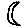
Label: moon